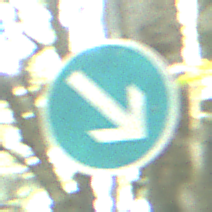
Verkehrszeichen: VorgeschriebeneVorbeifahrtRechts
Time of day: Midday
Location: Outdoor (Nature)
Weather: Clear
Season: NotSpecified
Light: Natural